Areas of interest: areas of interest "Home Furnishing and Building Materials Market"
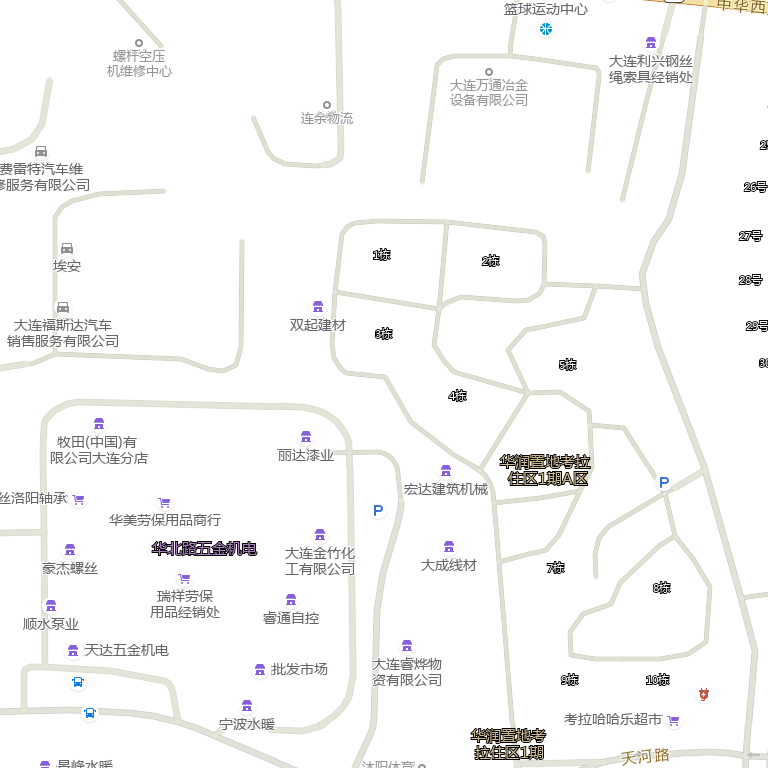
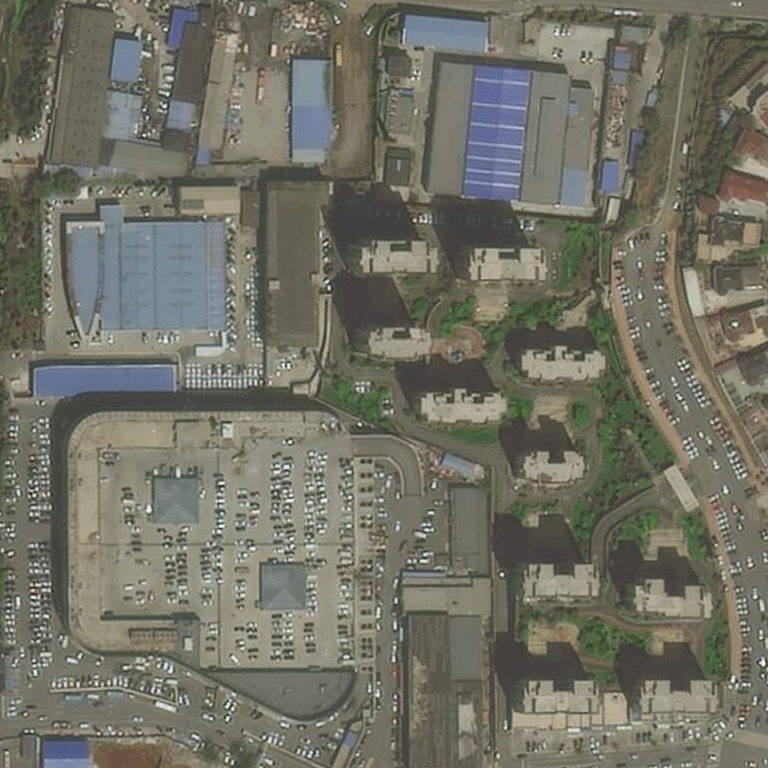